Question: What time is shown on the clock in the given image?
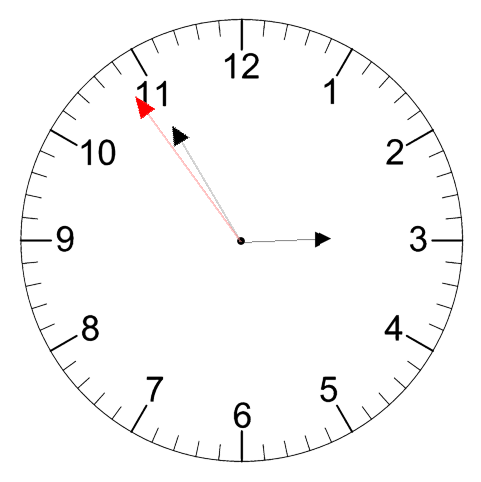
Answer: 02:54:54